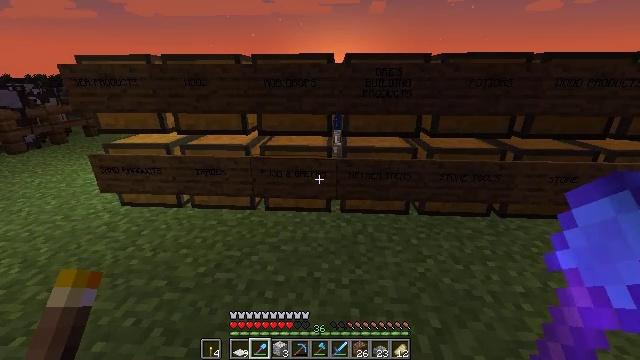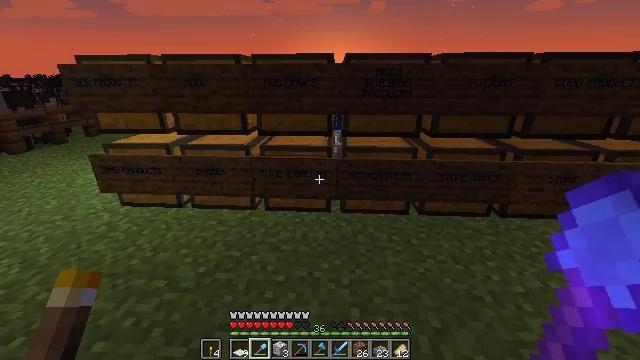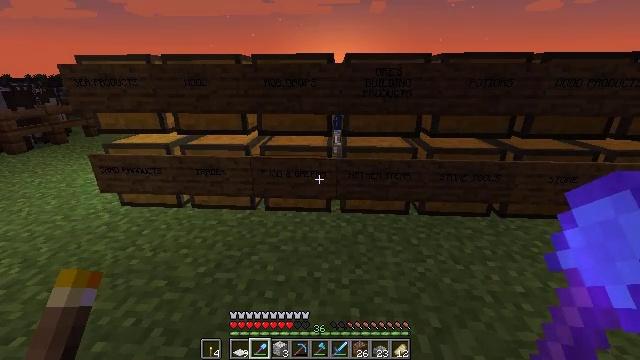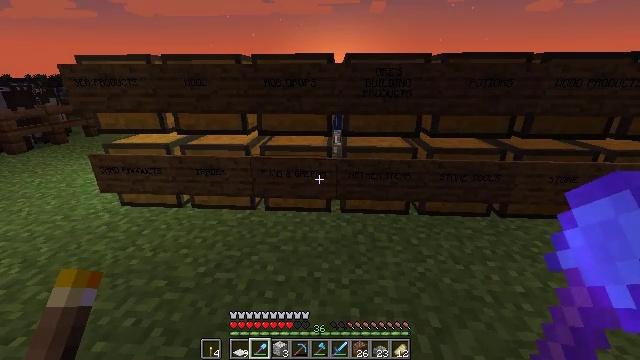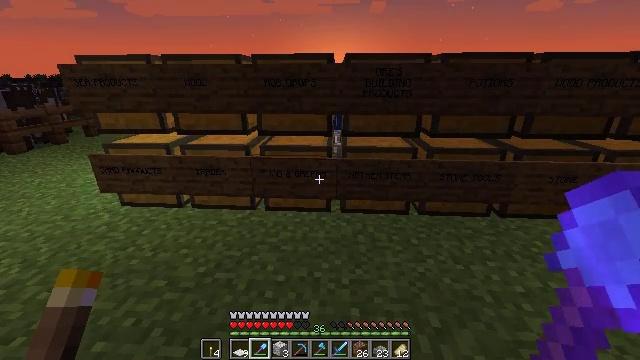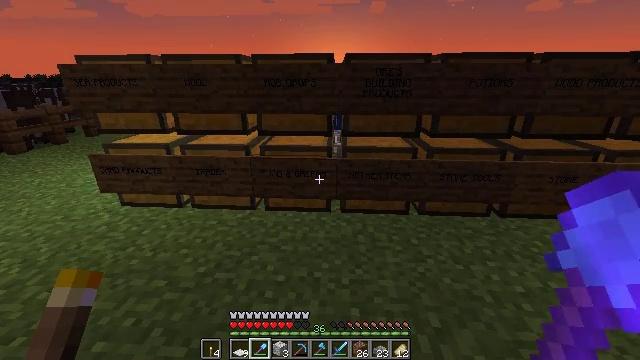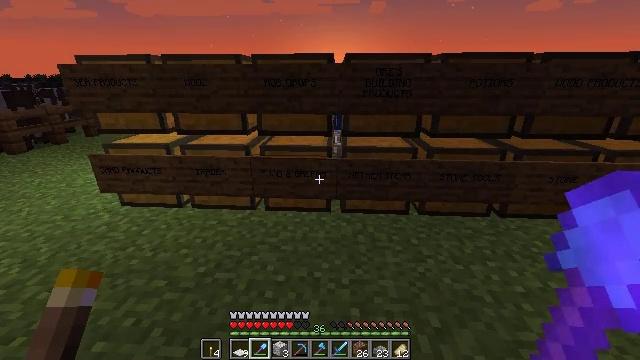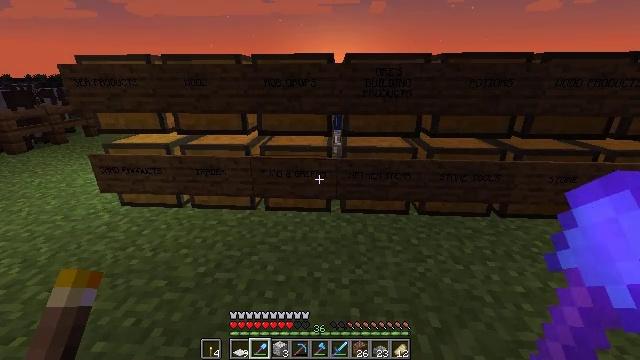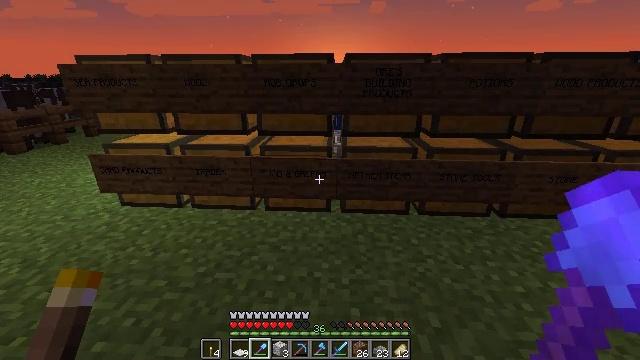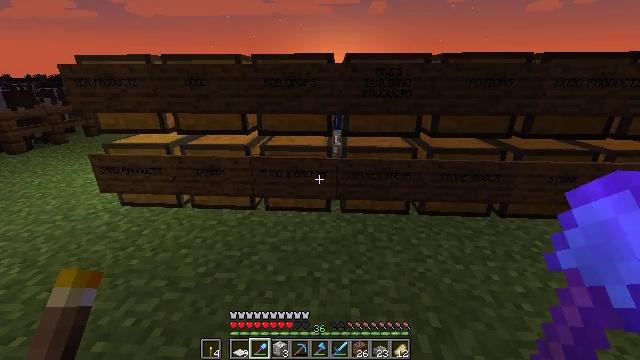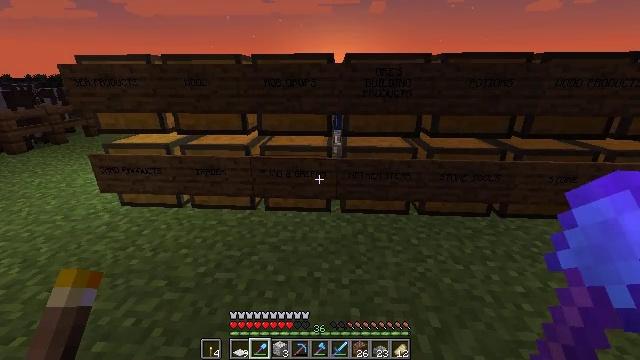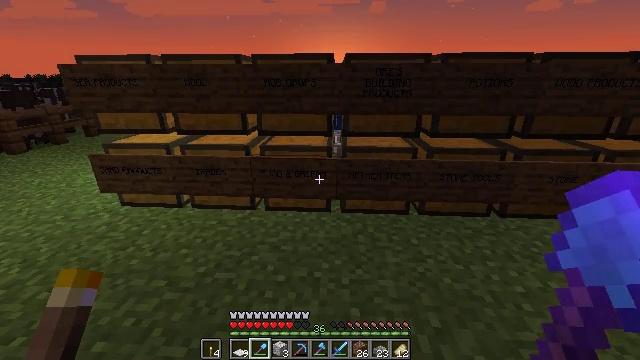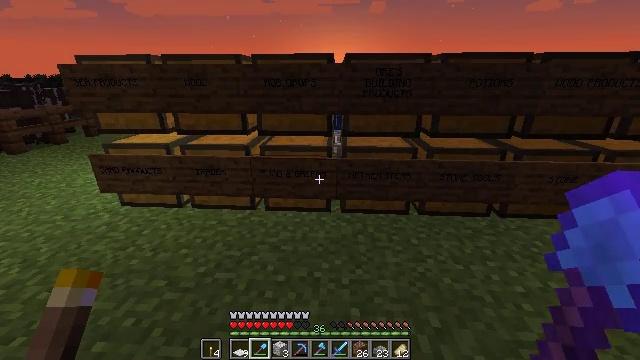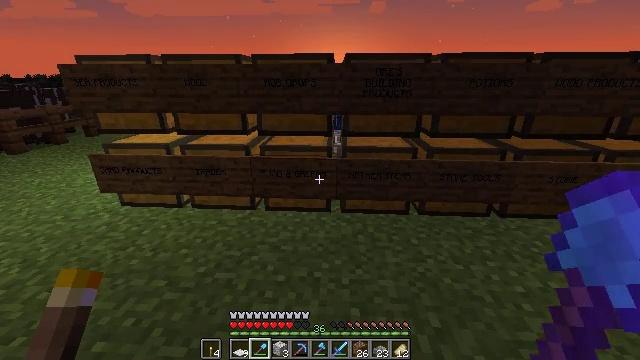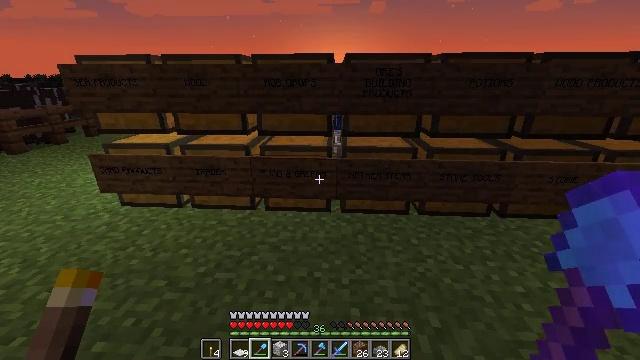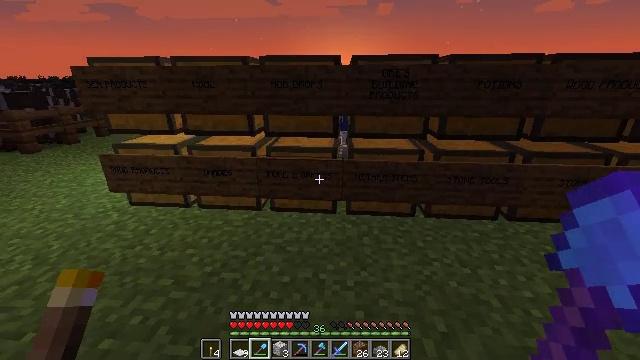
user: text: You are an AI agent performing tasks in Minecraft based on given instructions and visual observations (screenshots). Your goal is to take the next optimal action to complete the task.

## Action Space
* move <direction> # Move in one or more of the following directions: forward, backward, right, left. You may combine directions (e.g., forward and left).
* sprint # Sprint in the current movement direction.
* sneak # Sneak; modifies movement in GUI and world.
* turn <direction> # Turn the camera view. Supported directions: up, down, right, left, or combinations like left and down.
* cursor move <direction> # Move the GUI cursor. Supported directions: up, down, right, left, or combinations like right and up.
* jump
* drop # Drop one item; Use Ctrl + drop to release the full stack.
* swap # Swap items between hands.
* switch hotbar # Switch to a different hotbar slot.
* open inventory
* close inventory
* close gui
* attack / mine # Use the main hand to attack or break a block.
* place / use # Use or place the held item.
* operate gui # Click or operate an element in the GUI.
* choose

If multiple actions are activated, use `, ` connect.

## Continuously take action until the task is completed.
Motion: motion action
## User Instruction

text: Remove a stone shovel from the inventory.
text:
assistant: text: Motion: no_op
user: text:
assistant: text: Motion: no_op
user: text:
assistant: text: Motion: no_op
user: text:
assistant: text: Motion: no_op
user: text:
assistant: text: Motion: no_op
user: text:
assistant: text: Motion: no_op
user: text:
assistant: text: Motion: no_op
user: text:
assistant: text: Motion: no_op
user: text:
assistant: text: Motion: no_op
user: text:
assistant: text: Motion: no_op
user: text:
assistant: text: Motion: no_op
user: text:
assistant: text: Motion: no_op
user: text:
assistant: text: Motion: no_op
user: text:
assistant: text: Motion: no_op
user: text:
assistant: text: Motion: turn left
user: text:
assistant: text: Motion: turn left
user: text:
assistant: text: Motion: turn left
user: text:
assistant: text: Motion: no_op
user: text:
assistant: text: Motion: no_op
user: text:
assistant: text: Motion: no_op
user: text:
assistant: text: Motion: no_op
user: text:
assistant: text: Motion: no_op
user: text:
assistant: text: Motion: no_op
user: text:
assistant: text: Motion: no_op
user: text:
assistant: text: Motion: no_op
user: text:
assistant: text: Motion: no_op
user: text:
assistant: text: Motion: no_op
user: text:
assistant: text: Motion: no_op
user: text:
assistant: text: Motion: no_op
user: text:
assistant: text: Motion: no_op